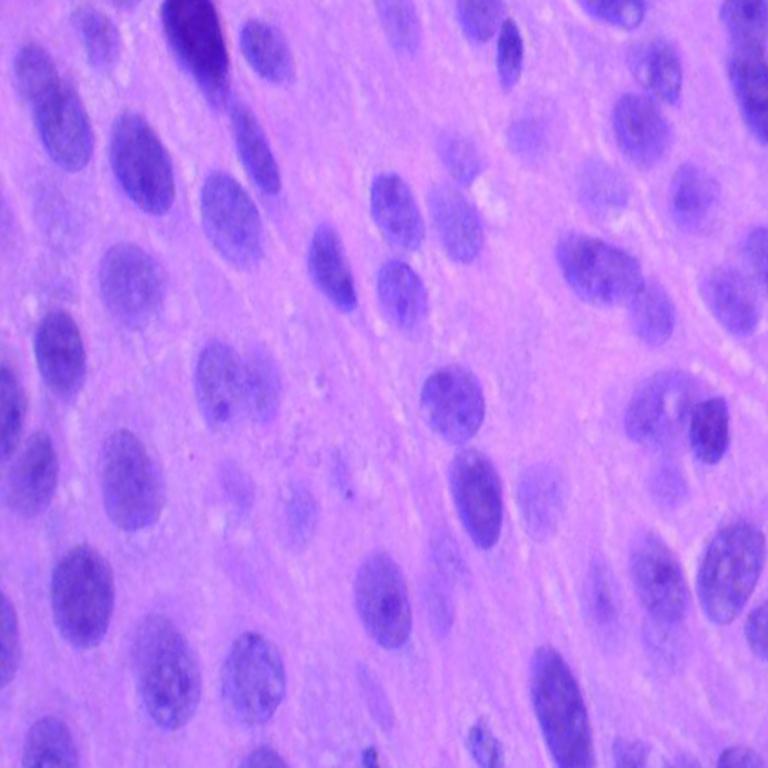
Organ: lung
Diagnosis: squamous carcinomas